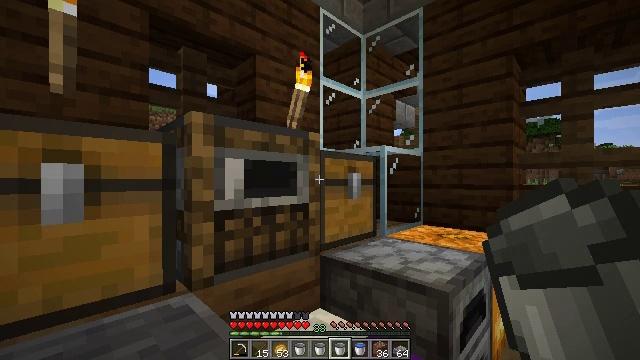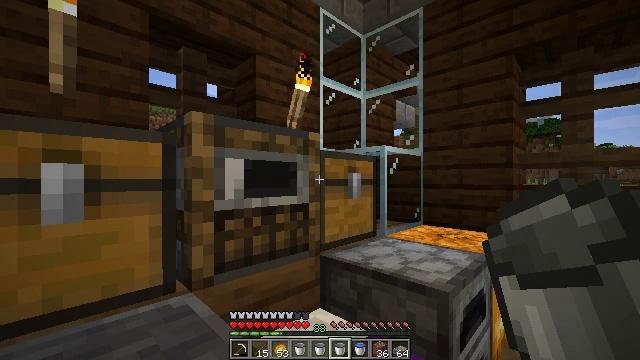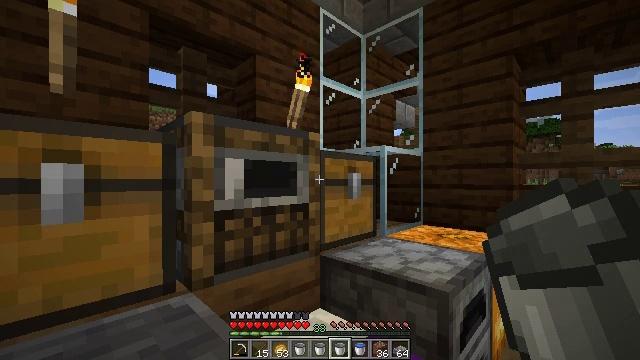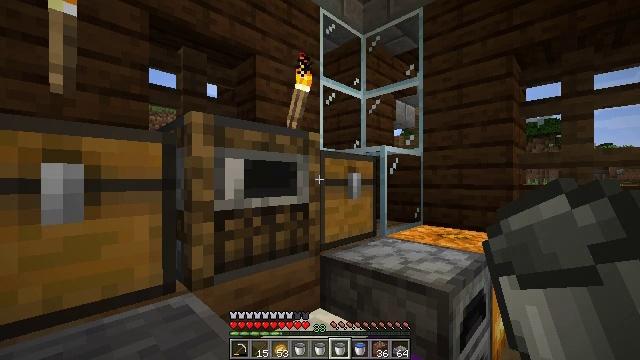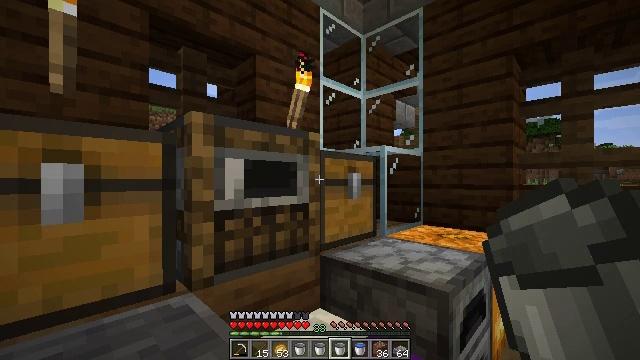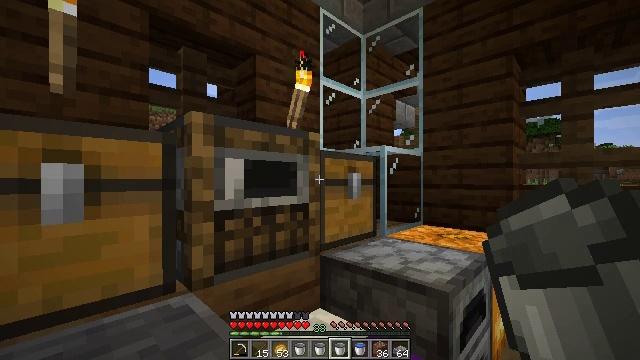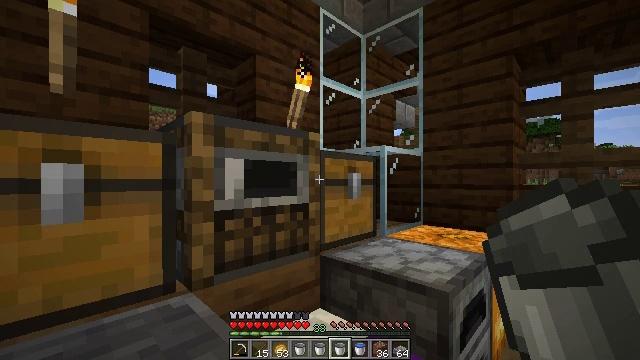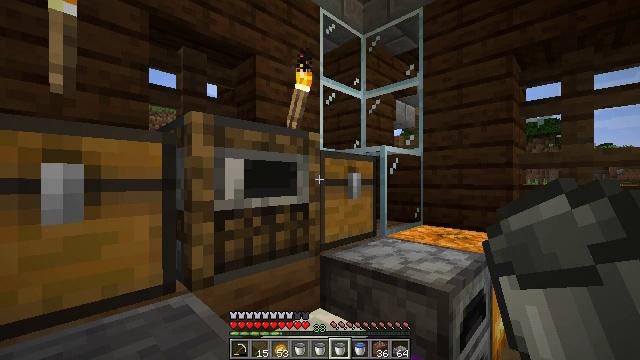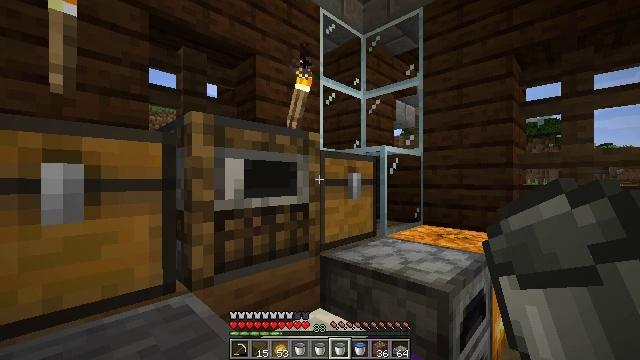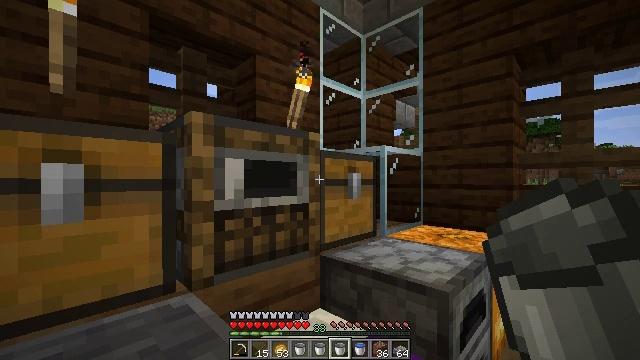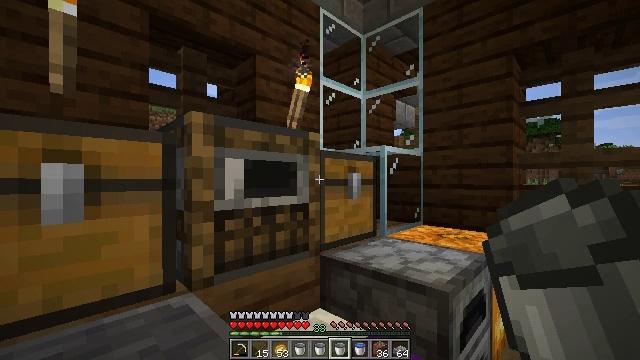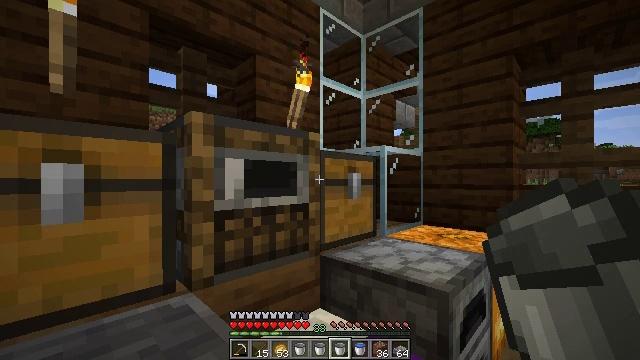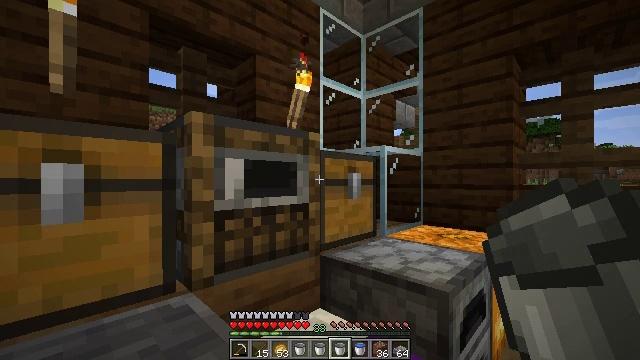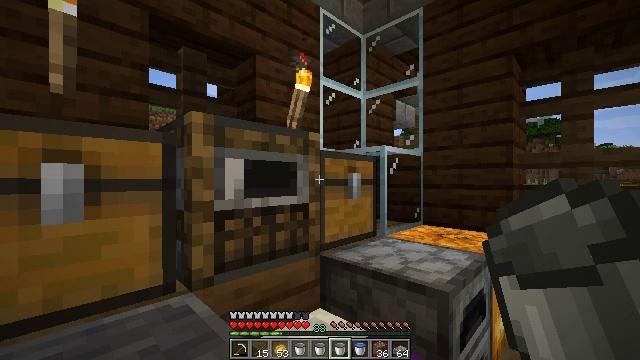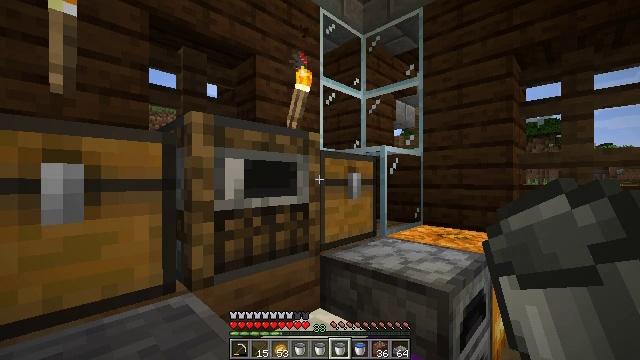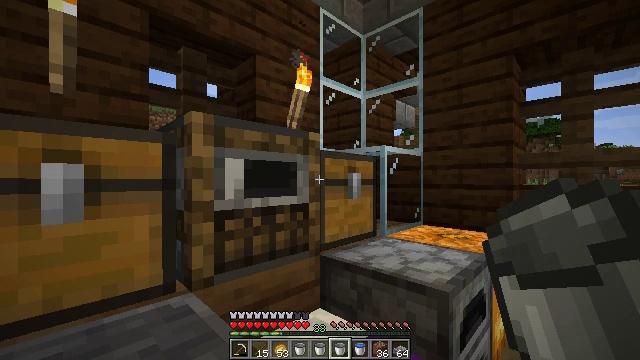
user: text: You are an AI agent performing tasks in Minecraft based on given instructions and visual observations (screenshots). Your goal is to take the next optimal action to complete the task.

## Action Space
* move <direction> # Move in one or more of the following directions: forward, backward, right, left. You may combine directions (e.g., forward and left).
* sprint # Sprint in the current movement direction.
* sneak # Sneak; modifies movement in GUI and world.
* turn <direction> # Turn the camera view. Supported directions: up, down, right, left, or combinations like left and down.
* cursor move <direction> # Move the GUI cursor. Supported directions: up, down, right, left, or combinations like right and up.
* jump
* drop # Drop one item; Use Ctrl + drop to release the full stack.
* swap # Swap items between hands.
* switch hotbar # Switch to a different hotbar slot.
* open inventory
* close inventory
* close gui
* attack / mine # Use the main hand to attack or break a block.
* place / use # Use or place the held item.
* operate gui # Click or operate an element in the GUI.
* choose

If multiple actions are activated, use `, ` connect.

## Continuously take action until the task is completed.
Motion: motion action
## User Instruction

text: Destroy the spruce leaves to get sticks and saplings.
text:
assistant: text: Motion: no_op
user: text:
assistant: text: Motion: no_op
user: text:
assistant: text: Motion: no_op
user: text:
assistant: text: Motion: no_op
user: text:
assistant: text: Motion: no_op
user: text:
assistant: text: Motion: no_op
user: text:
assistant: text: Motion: no_op
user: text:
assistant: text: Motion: no_op
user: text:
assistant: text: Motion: no_op
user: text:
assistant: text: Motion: no_op
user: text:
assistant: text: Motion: no_op
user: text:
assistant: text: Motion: no_op
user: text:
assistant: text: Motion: no_op
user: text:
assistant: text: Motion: no_op
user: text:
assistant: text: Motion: no_op
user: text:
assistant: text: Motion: no_op
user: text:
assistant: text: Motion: no_op
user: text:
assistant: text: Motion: no_op
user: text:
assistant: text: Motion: no_op
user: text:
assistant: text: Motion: no_op
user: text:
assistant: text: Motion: no_op
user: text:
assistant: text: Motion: no_op
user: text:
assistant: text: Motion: no_op
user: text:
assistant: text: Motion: no_op
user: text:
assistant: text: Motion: no_op
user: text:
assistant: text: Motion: no_op
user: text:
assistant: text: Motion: no_op
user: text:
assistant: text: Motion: no_op
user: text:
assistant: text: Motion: no_op
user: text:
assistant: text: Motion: no_op